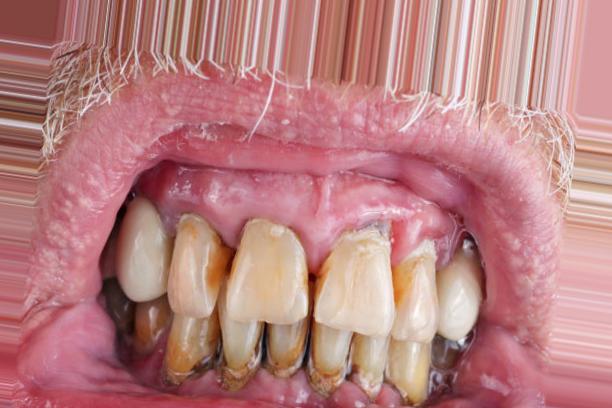
Condition: Caries